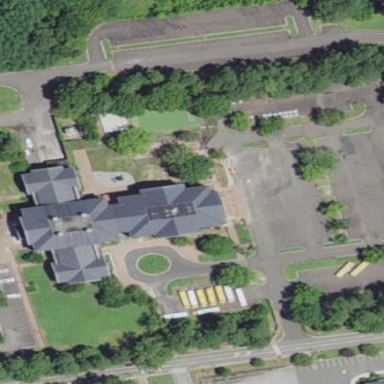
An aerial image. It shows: School building.